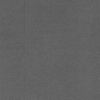
Label: dusty